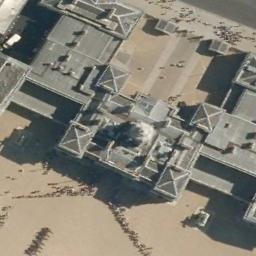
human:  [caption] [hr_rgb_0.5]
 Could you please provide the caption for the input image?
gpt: There is a church on the open place .

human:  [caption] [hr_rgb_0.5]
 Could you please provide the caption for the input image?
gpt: The church with a tower and the rest of the church has some gray roofs .

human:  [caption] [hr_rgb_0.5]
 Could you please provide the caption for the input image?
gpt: This is a church, Which is divided into four meadows .

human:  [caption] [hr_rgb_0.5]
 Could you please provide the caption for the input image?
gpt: A cathedral with a gray roof and a white dome on the main house in the middle of the church .

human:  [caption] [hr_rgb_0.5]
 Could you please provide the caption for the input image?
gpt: There are many buildings near the church .